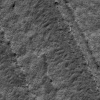
Atmospheric dust classification: not_dusty